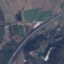
Land use / land cover class: Highway